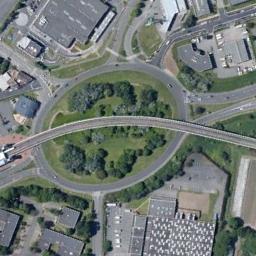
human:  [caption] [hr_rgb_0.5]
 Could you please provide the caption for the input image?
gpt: The overpass is on the grass next to some houses .

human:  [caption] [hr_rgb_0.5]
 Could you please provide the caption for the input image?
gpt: There are many buildings of different shapes beside the overpass .

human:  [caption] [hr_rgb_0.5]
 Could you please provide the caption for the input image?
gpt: This overpass intersects the road at right angle .

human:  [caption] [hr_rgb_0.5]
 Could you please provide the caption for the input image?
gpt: The intricated overpasses is over the roads in the city .

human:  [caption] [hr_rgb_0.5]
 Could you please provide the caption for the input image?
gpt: There are some green trees and buildings around the overpass .